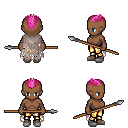
a pixel art fantasy rpg character, female body template, human, dark skin, gray tattered cape, gold greaves, pink short mohawk hairstyle, white slippers, spear, four views (front, back, left, right), 2x2 character sprite sheet, small pixel art, hard edges, no anti-aliasing